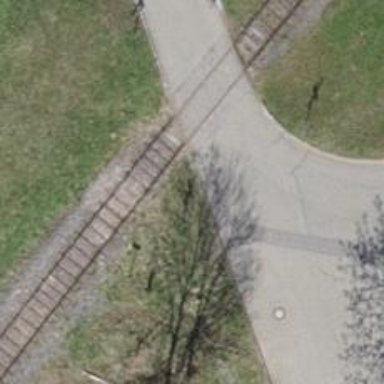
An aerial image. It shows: Railway level crossing.